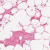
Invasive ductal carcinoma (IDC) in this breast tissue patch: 0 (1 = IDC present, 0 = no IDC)